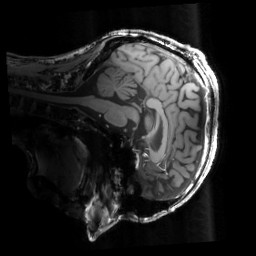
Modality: T1w
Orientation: sagittal
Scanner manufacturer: siemens
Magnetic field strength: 6.98 T
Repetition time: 1.7 s
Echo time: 0.00254 s